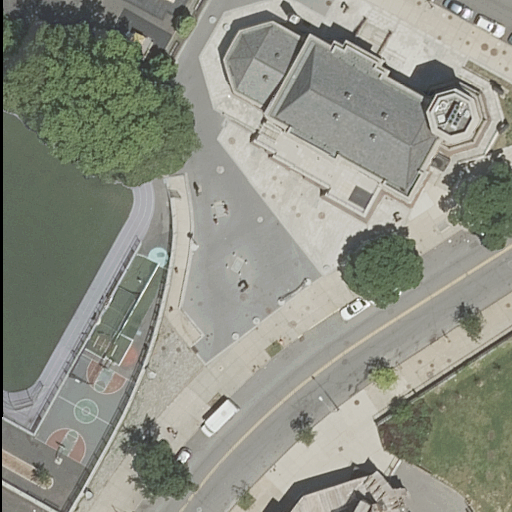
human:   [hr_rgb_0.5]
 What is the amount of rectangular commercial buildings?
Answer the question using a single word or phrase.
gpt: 0

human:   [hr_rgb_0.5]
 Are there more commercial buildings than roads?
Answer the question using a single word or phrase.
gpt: no

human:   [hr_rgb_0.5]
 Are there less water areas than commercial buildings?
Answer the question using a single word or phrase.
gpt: no

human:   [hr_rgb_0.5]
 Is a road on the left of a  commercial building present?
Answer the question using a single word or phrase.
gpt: no

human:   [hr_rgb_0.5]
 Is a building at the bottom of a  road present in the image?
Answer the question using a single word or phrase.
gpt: yes

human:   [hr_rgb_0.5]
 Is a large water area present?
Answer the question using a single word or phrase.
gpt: no

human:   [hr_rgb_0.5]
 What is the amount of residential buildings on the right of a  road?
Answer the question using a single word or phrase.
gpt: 1

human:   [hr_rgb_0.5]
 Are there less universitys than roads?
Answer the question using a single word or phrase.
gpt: yes

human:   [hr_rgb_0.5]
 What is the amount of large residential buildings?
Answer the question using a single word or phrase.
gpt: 1

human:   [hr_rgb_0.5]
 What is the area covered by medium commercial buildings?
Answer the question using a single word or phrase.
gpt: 0m2

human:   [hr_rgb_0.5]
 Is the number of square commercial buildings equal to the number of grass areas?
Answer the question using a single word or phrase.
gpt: no

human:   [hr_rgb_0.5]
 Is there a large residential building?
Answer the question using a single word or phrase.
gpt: yes

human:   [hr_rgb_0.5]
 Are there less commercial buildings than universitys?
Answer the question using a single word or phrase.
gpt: yes

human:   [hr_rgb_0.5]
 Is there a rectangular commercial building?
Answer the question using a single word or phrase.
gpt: no

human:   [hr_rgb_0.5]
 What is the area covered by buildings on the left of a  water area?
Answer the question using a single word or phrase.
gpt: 0m2

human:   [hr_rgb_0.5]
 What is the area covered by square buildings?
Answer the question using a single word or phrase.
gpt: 0m2

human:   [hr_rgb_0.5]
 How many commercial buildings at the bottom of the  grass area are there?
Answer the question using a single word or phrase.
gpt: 0

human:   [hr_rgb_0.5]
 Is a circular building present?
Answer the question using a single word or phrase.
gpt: no

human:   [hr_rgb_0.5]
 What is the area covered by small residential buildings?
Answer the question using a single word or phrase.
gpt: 0m2

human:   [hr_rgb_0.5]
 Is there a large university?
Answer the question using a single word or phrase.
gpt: yes

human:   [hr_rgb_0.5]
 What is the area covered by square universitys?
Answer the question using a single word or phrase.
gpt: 0m2

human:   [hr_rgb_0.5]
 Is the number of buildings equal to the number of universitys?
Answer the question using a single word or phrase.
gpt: no

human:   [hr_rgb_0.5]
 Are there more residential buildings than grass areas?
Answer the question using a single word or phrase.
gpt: yes

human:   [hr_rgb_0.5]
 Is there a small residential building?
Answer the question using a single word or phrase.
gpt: yes

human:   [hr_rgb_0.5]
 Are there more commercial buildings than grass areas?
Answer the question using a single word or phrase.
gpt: no

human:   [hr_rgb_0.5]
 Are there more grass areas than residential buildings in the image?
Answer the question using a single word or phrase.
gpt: no

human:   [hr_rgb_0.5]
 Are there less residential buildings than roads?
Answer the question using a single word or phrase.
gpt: yes

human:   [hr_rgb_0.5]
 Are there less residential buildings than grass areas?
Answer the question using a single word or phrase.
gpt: no

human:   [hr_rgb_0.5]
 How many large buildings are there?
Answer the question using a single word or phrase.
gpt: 1

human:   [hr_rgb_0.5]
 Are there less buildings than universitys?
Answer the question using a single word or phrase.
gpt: no

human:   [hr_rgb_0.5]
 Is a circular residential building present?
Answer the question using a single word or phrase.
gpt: no

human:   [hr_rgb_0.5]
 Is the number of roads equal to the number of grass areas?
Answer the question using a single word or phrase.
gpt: no

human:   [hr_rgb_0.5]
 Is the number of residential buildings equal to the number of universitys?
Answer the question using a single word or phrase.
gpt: no

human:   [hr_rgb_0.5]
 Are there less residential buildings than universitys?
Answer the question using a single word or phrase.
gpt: no

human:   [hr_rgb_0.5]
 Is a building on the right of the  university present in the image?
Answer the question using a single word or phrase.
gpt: no

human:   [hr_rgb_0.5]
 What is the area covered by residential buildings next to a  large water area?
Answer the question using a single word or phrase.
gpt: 0m2